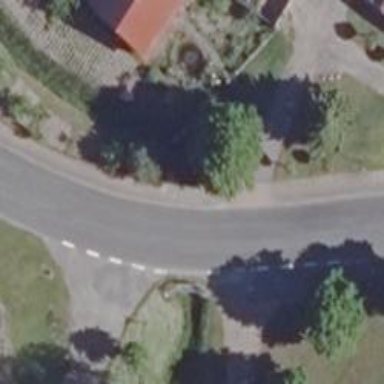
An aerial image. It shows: Secondary road with asphalt surface and sidewalk on the left.